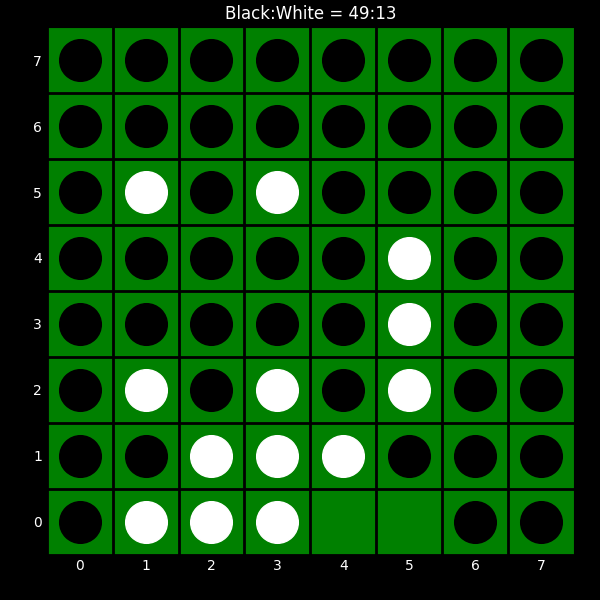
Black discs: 49
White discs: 13